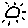
Label: sun